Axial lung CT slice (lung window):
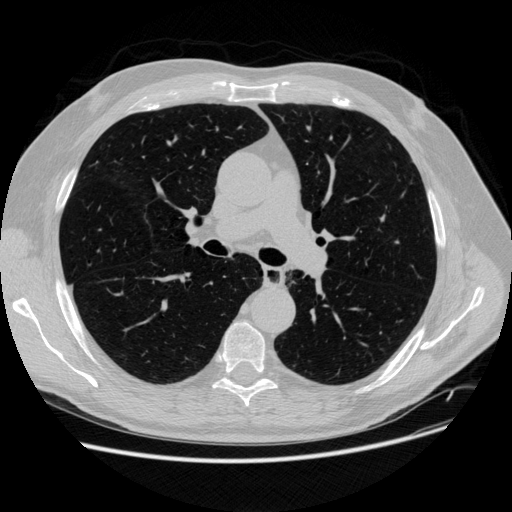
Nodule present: no